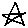
Label: star